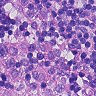
Metastatic tissue present: no